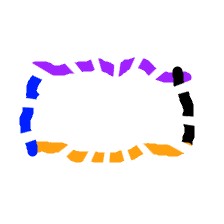
Shape: rectangle